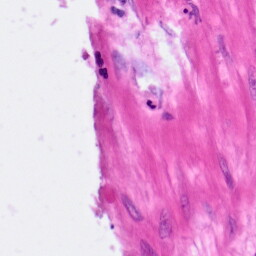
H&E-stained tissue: Pancreatic